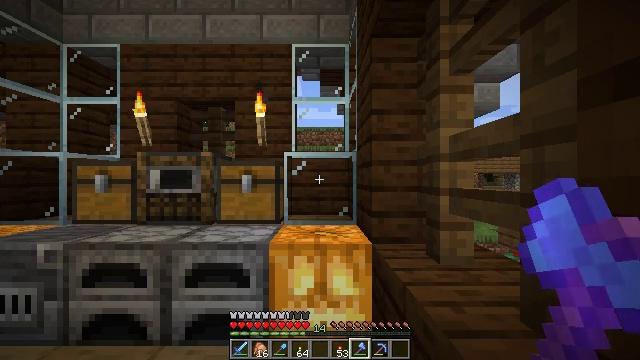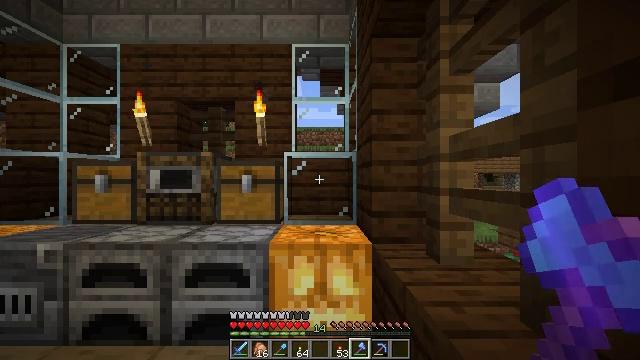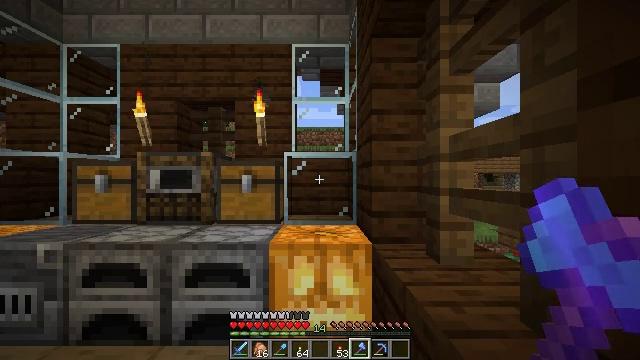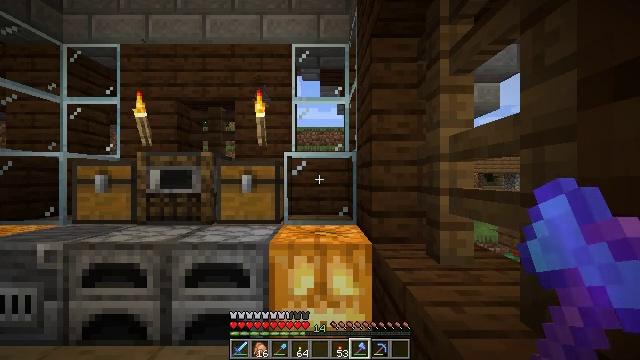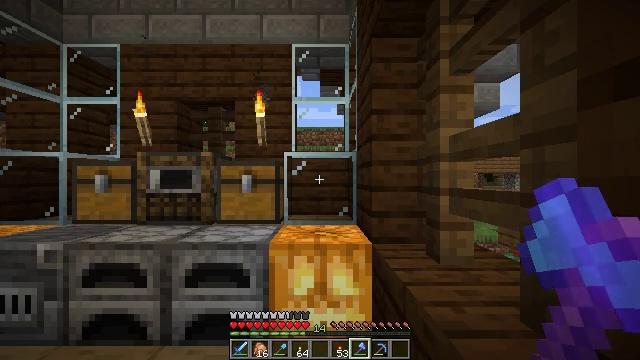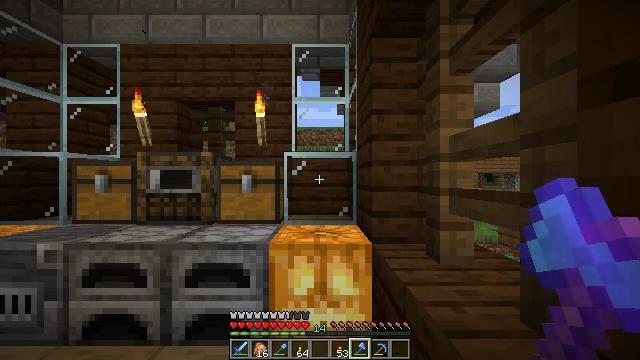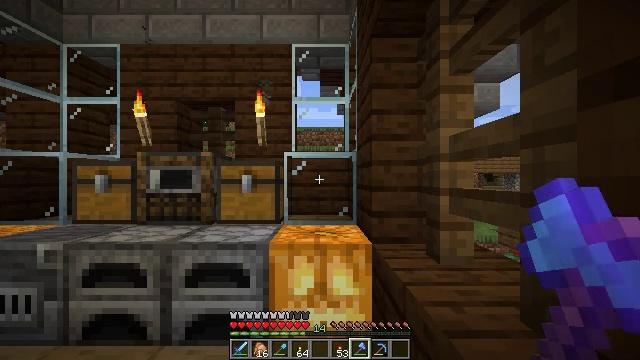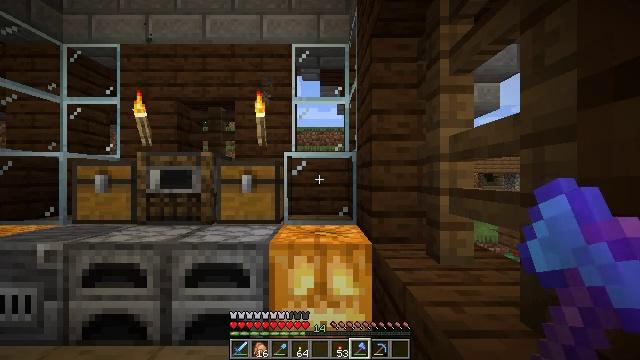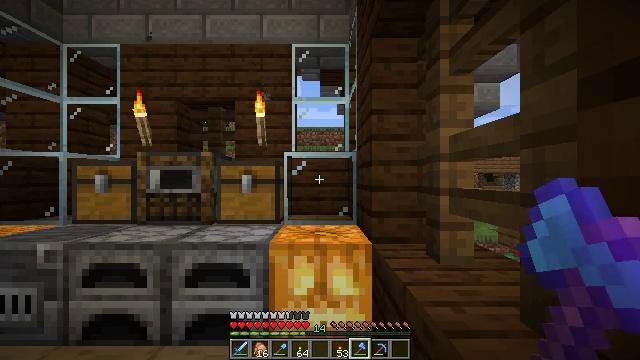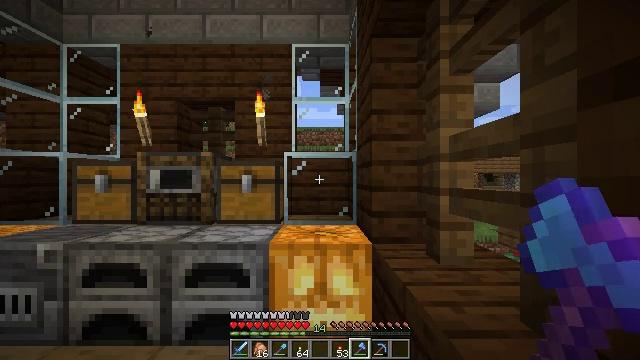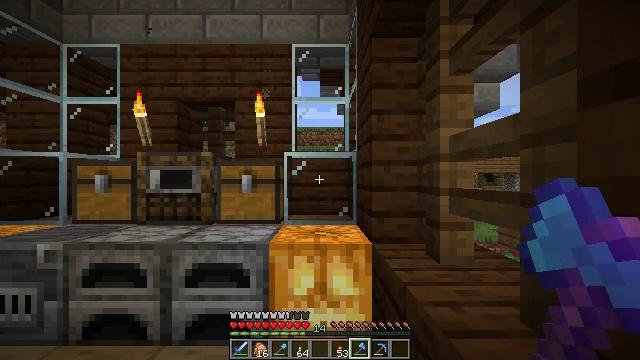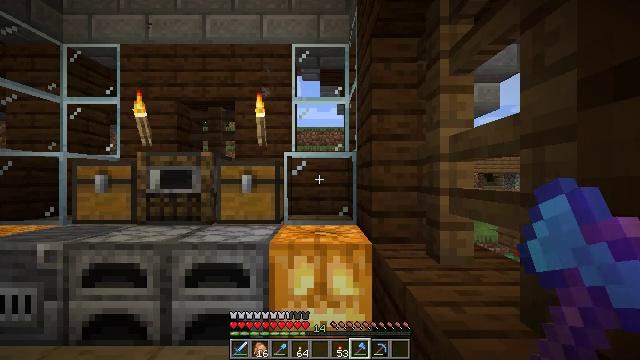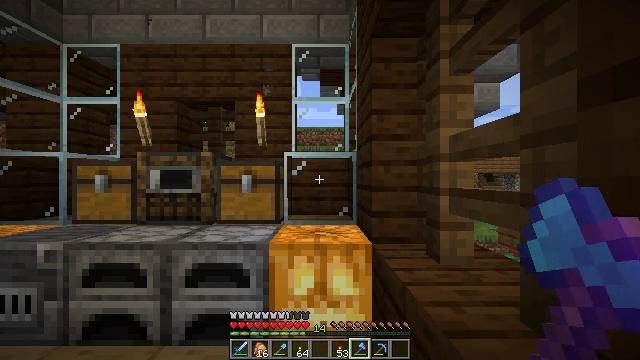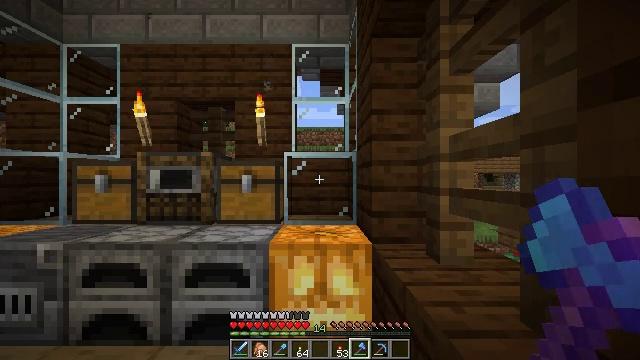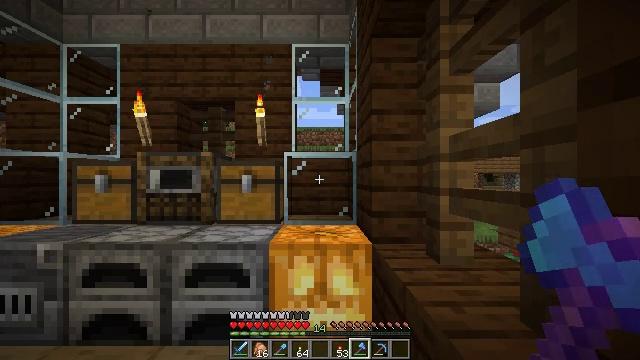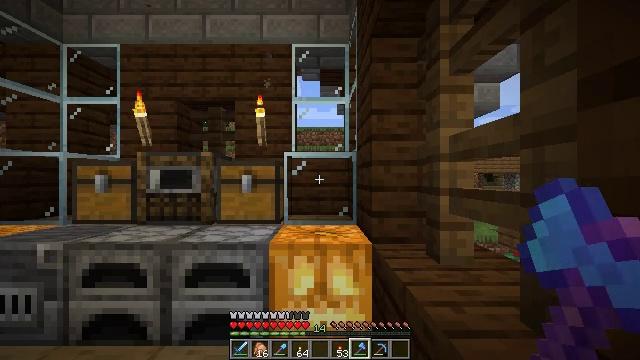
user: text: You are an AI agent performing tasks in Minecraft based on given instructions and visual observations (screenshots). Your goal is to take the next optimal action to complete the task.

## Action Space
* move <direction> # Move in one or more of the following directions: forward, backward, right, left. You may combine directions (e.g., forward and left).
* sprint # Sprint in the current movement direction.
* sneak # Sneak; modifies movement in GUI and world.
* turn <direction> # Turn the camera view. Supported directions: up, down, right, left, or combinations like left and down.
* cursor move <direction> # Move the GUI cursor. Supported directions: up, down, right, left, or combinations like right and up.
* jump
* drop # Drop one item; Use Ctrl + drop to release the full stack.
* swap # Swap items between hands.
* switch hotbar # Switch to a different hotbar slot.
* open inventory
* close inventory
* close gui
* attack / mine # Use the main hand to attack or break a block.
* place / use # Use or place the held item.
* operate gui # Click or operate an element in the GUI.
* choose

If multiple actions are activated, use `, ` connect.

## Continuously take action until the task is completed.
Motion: motion action
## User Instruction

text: Combine materials to craft a brown bed.
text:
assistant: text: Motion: no_op
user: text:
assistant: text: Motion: no_op
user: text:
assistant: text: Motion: no_op
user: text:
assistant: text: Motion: no_op
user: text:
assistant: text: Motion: no_op
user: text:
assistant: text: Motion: no_op
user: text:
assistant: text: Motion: no_op
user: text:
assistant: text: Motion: no_op
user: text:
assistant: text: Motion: no_op
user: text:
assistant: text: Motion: no_op
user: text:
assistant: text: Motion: no_op
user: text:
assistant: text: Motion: no_op
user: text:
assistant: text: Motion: no_op
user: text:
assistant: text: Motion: no_op
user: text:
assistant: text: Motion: no_op
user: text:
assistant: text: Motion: no_op
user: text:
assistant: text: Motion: no_op
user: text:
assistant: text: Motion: no_op
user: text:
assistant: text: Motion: no_op
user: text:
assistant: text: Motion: no_op
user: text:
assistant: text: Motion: no_op
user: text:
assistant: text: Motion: no_op
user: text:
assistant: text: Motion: no_op
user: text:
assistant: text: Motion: no_op
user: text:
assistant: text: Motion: no_op
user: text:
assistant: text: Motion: no_op
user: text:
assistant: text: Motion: no_op
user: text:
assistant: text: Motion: no_op
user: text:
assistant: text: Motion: no_op
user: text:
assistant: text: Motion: no_op